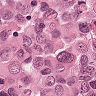
Metastatic tissue present: yes